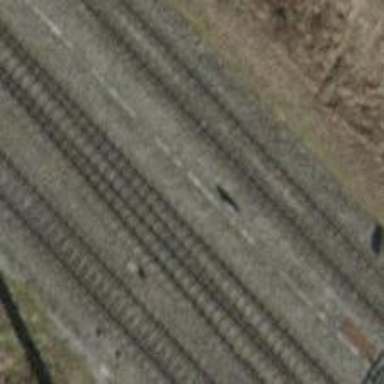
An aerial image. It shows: Electrified rail siding with contact line.